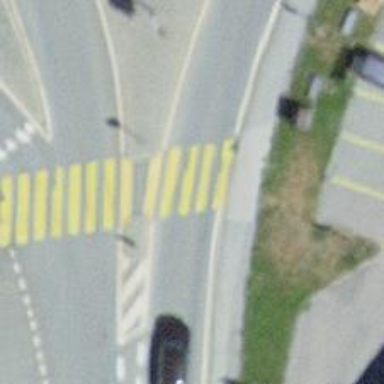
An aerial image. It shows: Uncontrolled zebra crossing on the road.